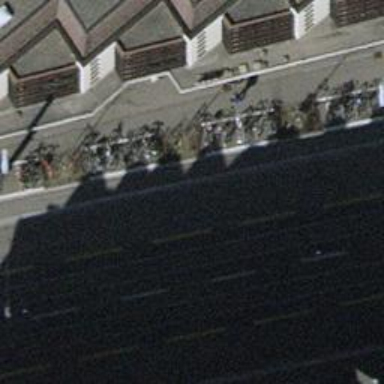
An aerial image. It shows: Bicycle parking area with stands available.